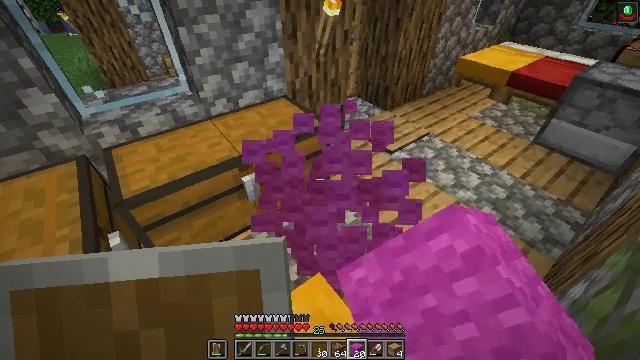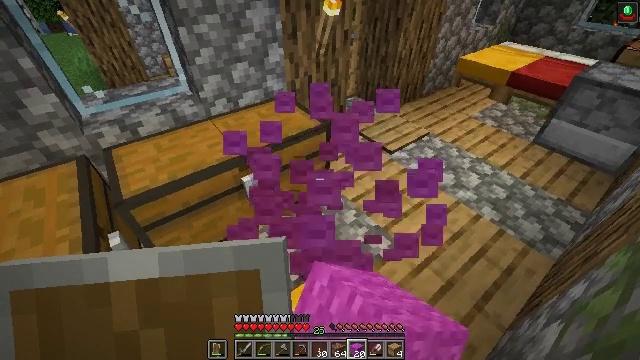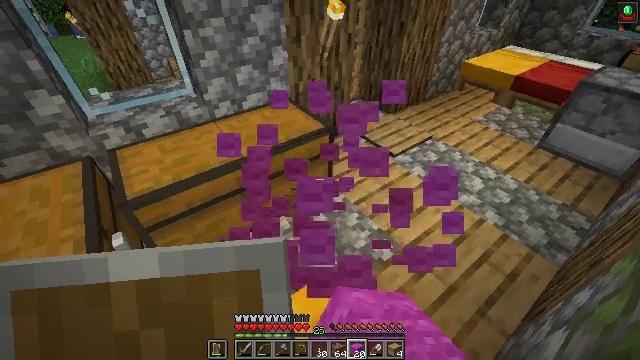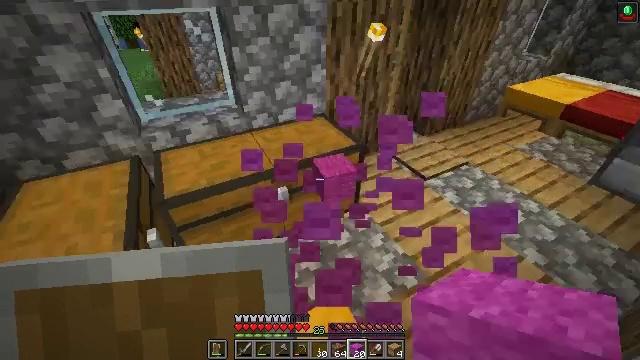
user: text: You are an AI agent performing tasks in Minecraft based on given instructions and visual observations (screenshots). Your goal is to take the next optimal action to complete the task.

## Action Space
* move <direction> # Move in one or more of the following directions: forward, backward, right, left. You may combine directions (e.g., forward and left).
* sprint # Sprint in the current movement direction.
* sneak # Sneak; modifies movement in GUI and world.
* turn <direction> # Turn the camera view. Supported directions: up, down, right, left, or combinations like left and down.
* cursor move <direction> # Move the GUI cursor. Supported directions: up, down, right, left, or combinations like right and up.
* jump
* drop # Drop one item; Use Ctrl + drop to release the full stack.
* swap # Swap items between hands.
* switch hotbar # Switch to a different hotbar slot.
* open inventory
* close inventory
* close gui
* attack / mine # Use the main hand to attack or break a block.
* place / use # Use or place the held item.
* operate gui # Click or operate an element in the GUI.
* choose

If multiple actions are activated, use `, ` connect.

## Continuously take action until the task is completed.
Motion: motion action
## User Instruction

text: Attack the magenta wool to recycle it.
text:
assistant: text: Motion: attack / mine
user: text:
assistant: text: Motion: attack / mine
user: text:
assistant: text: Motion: turn left and up, attack / mine
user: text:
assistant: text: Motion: no_op